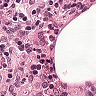
Metastatic tissue present: no